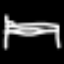
Label: bed